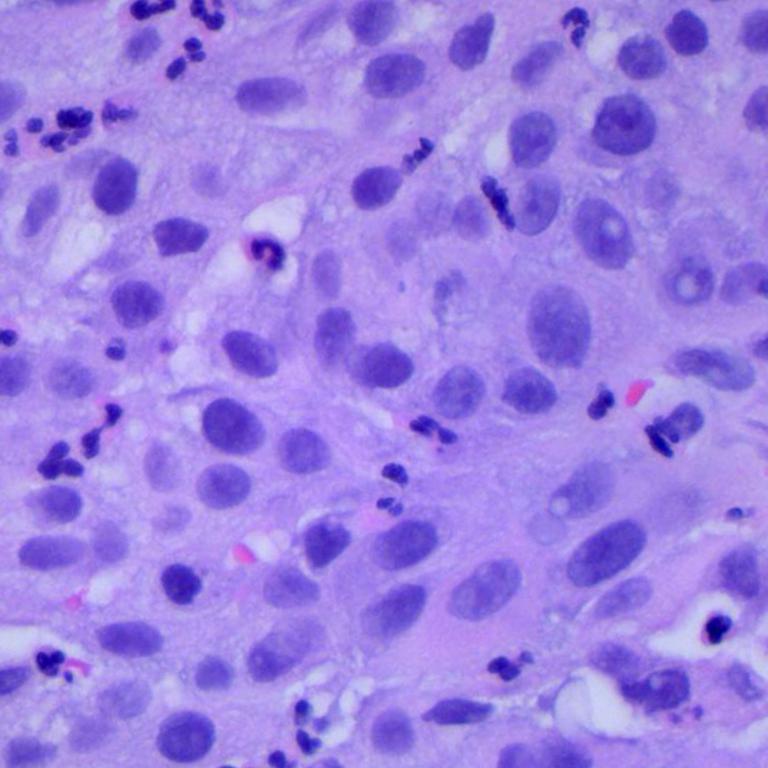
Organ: lung
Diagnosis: squamous carcinomas